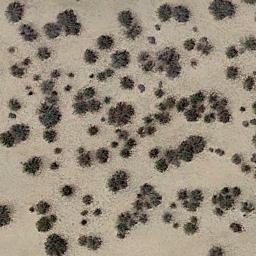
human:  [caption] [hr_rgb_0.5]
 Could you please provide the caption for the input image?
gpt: Chaparral is evenly distributed on the sand .

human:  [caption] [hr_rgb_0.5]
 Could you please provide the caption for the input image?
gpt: There are some bushes make up the chaparral on the desert .

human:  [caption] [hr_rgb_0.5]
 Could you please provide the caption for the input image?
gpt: In this jungle, Only the little vegetation can be seen .

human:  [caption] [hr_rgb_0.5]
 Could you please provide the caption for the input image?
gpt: Some chaparrals of different sizes grow in the desert .

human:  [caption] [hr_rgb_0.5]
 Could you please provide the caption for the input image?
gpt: The chaparral is not evenly distributed .